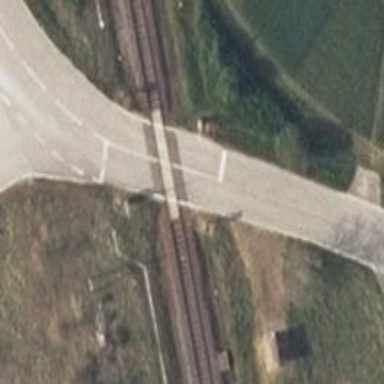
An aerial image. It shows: Level crossing with lights and saltire.